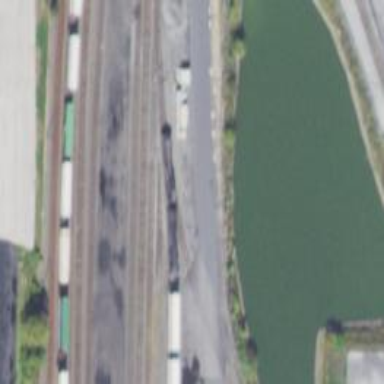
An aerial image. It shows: Railway yard in service.